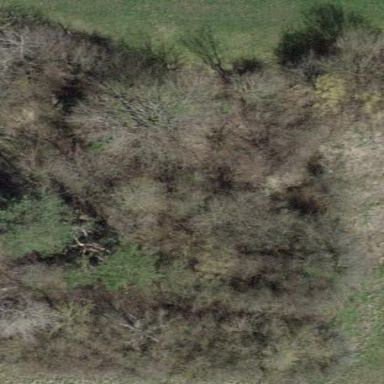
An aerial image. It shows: Forest area.